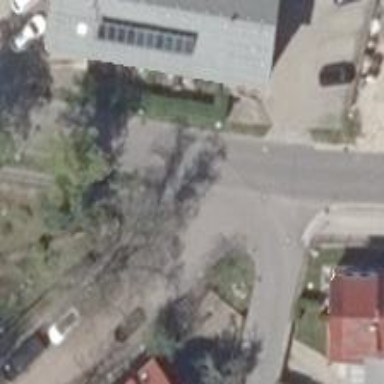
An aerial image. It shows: Residential road with compacted surface.